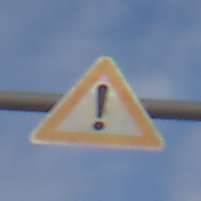
Verkehrszeichen: Gefahrenstelle
Umgebung: Outdoor, Suburban
Tageszeit: SunriseSunset
Wetter: PartlyCloudy
Licht: Natural
Jahreszeit: NotSpecified
Kontrast: LowContrast